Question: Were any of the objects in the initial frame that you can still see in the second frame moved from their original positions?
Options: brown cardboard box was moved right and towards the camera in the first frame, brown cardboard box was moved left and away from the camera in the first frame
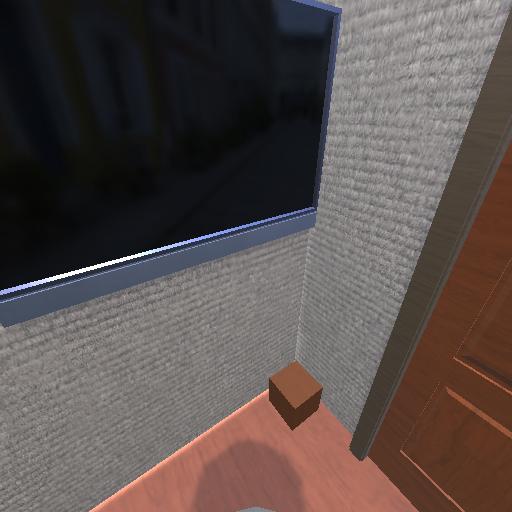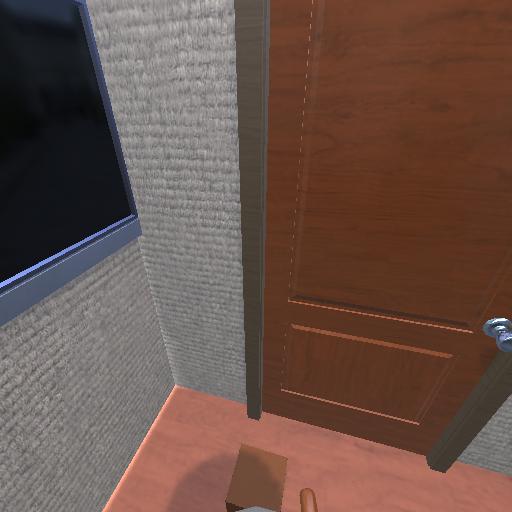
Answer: brown cardboard box was moved right and towards the camera in the first frame